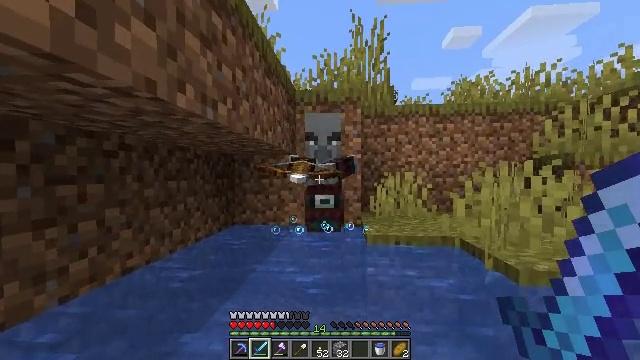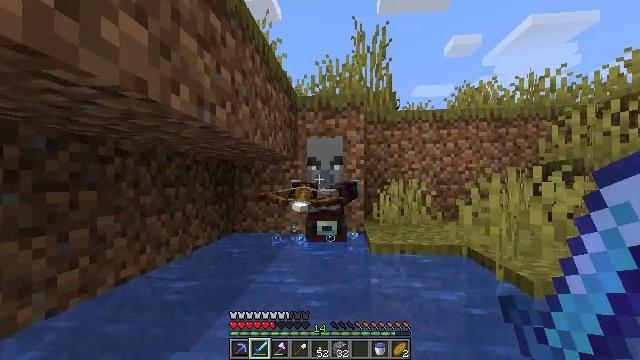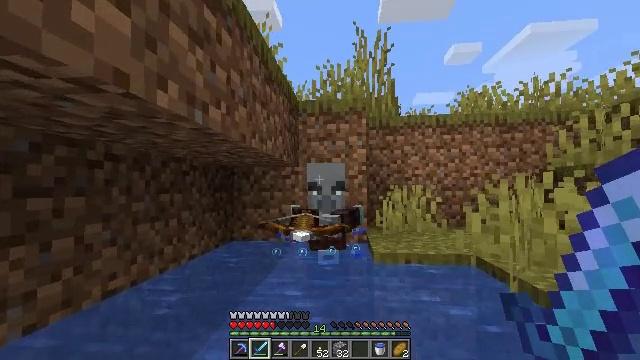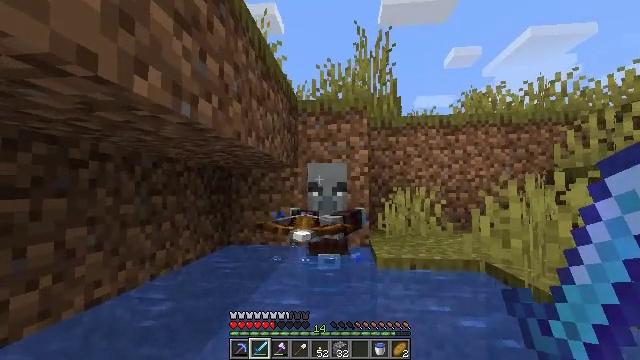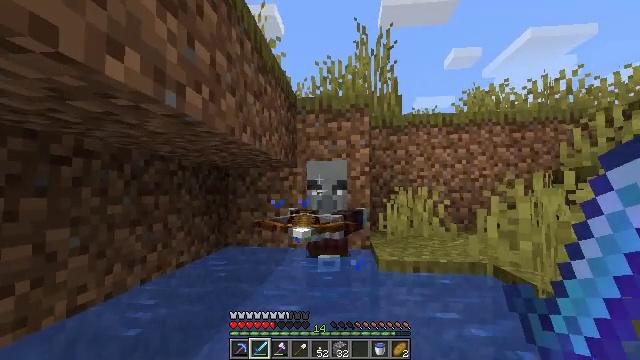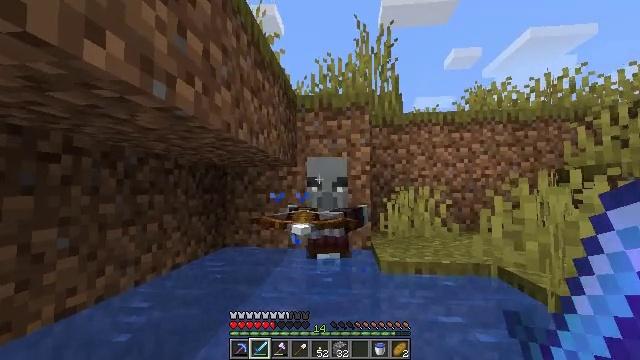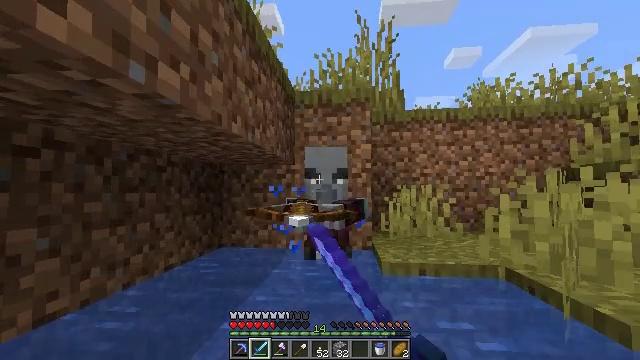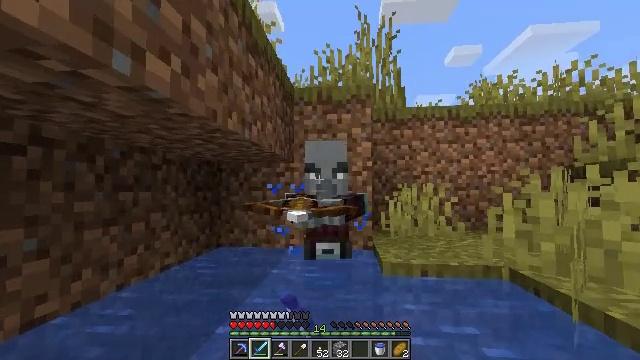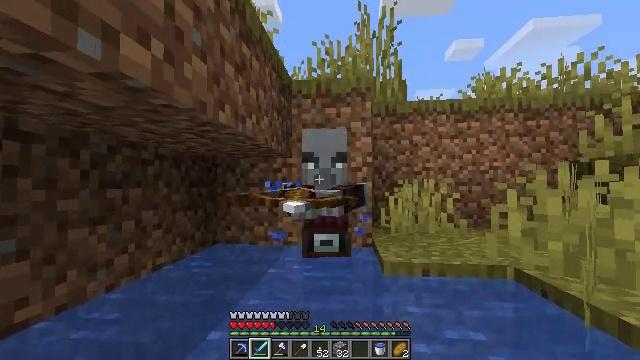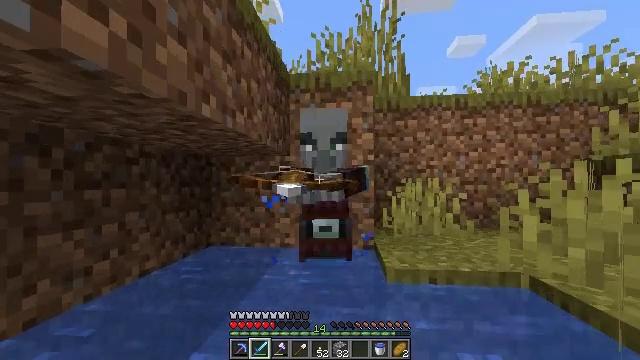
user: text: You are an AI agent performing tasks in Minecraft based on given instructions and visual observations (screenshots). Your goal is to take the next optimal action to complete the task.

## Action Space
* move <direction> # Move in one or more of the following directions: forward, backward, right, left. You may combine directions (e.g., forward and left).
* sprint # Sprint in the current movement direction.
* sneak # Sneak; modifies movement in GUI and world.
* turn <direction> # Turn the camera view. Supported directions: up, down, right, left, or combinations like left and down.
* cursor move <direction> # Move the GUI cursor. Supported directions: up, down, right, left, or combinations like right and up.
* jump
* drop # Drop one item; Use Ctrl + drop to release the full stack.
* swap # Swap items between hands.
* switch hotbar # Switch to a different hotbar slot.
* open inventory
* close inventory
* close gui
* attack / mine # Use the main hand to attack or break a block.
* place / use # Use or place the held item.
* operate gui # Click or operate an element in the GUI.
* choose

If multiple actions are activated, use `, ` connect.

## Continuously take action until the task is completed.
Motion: motion action
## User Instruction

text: Kill a pillager.
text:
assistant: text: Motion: move forward, sprint, turn up
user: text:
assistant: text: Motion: move forward, sprint, turn up
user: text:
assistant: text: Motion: move forward, sprint
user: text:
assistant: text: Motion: move forward, sprint
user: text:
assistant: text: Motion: move forward, sprint, attack / mine
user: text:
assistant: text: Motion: move forward, sprint, attack / mine
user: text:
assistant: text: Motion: move forward, sprint
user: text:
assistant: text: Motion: move forward, sprint, turn down
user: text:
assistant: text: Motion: move forward, attack / mine
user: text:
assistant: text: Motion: attack / mine